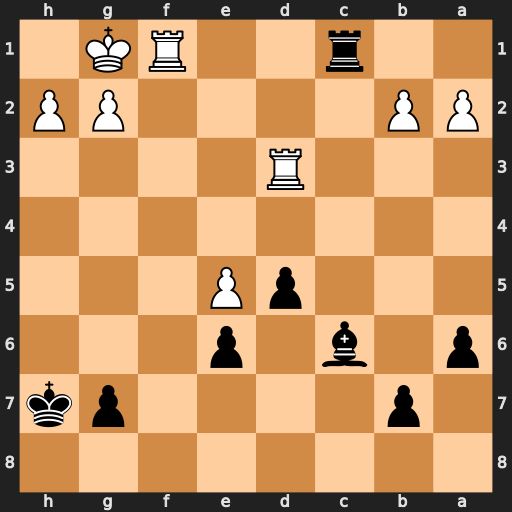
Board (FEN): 8/1p4pk/p1b1p3/3pP3/8/3R4/PP4PP/2r2RK1
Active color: b
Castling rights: -
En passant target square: -
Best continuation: Rxf1+ Kxf1 Bb5